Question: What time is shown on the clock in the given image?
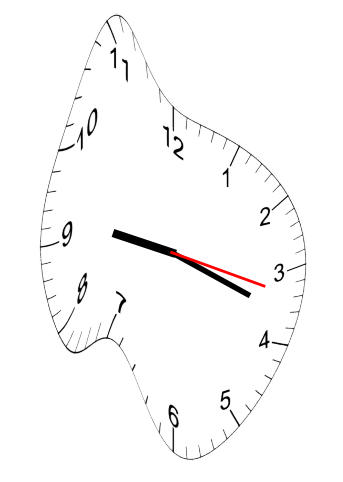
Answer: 09:18:17